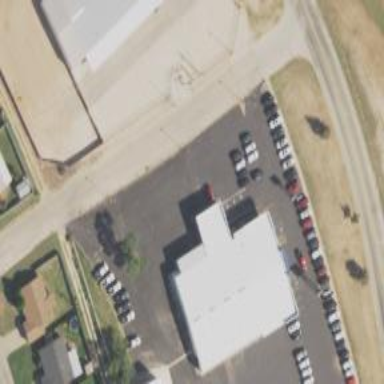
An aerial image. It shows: Car shop building.